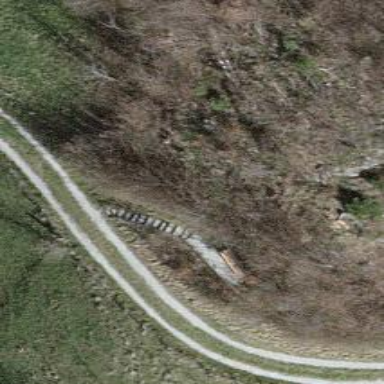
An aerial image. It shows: Bench.